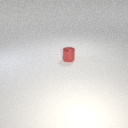
small red metal cylinder